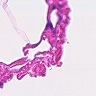
Metastatic tissue present: no